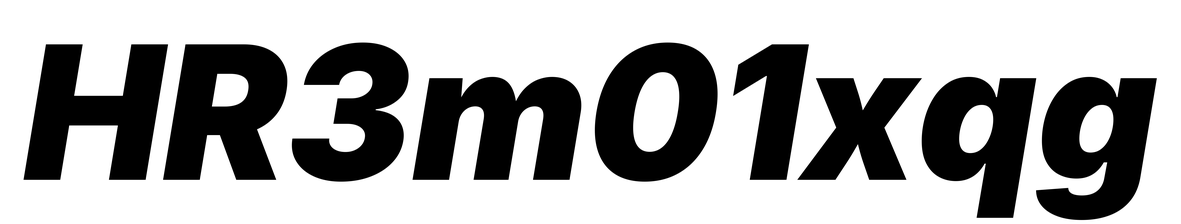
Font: Inter-Italic_Black_Italic